Question: I am trying to have a text box validate if the entry is a number between 1 and 100.
Example:
'''
if (textBox.Text is equal to numbers between 1 and 100)
{
do this;
}
else
{
do this;
}
'''
This is form validation for a trackbar used for jpeg compression and can only have numeric values between 1 and 100. How do I do this?

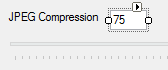
Answer: '''
String text = TextBox.Text;
try{
long value = long.parse(text.trim());
if(value > 0 && value < 101){
//do something here
}
else{
//Do something else
}
}
catch(Exception e){
Messagebox.Show("Please check you input and try again");
}
'''